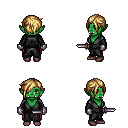
a pixel art fantasy rpg character, female body template, orc, green skin, gray robe, red pants, blonde pixie cut hairstyle, metal gloves, maroon shoes, dagger, four views (front, back, left, right), 2x2 character sprite sheet, small pixel art, hard edges, no anti-aliasing